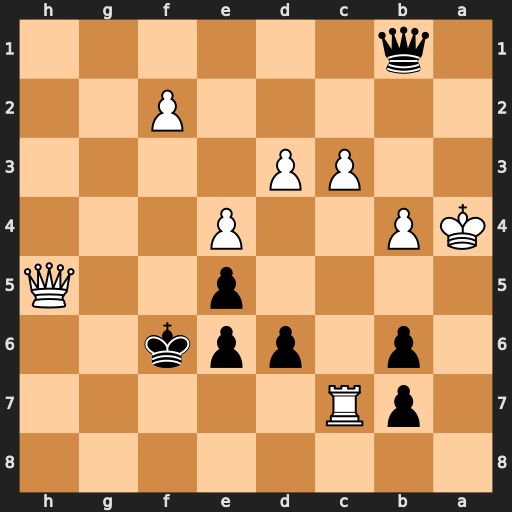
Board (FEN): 8/1pR5/1p1ppk2/4p2Q/KP2P3/2PP4/5P2/1q6
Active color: b
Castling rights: -
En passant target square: -
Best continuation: Qa2+ Kb5 Qa6#